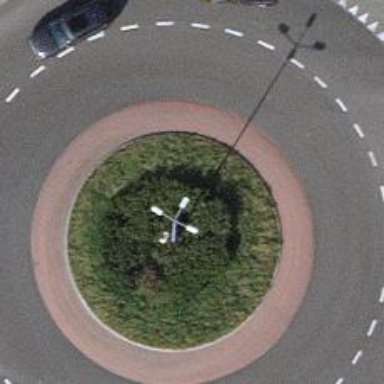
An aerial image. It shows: Secondary road made of asphalt leading to roundabout.